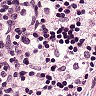
Metastatic tissue present: no